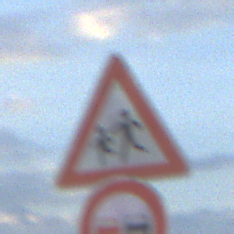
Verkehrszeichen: KinderRechts
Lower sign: Ueberholverbot
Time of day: SunriseSunset
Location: Outdoor (Nature)
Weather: PartlyCloudy
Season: NotSpecified
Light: Natural